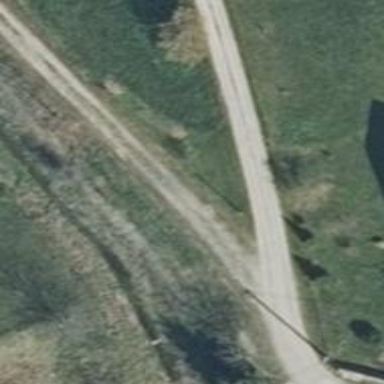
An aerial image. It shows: Residential road with compacted gravel surface.